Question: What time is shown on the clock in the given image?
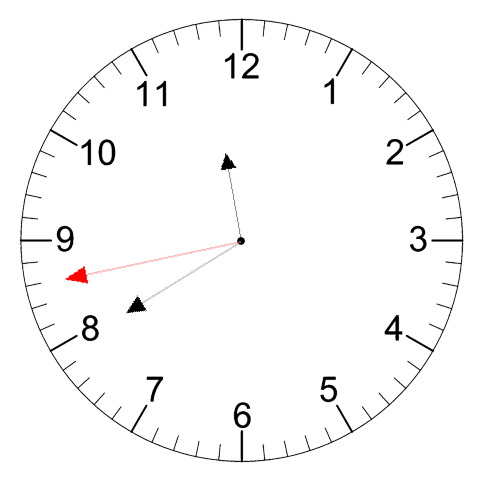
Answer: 11:39:43